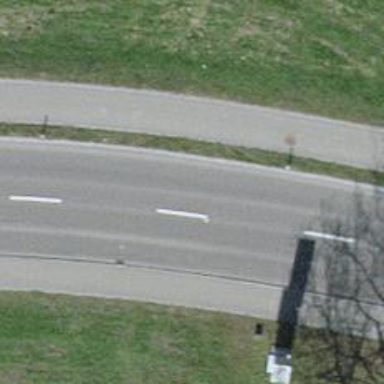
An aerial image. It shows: Asphalt cycleway.